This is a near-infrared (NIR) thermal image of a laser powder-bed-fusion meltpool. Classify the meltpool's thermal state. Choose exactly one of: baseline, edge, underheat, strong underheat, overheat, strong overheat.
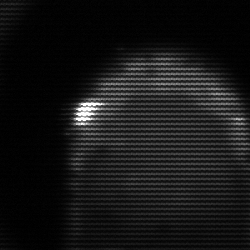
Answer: edge